Interaction volume radius: 5 \u00c5
Interaction volume height: 10 \u00c5
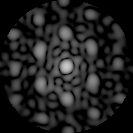
Disorder parameter: 0.5012